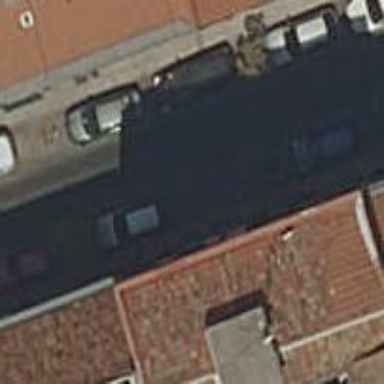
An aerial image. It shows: Bar.